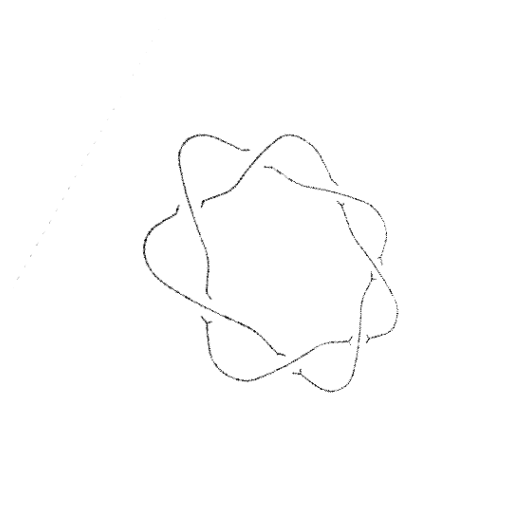
Crossing number: 7